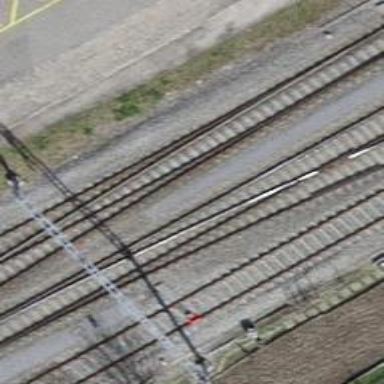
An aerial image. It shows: Single railway track with electrification through contact line.